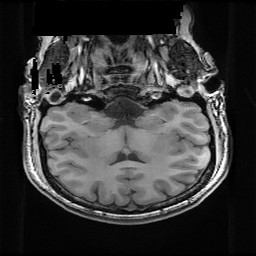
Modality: T1w
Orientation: sagittal
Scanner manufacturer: ge
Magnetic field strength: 3 T
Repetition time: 0.009184 s
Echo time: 0.00368 s